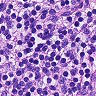
Metastatic tissue present: no